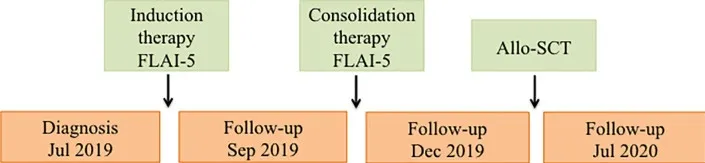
Schematic representation showing timeline of treatment course and clinical information. FLAI-5, fludarabine-cytarabine-idarubicin; Allo-SCT, allogeneic stem cell transplantation; WBC, white blood cells; Hb, hemoglobin; PLTs, platelets.
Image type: chart (chart)